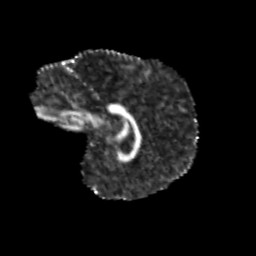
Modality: FA
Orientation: sagittal
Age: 10
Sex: male
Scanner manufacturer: siemens
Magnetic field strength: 3 T
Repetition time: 3.8 s
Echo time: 0.07 s